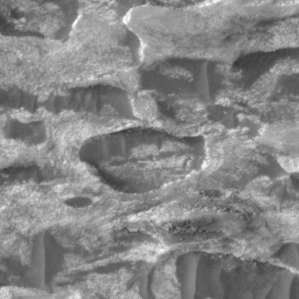
Label: non_frost